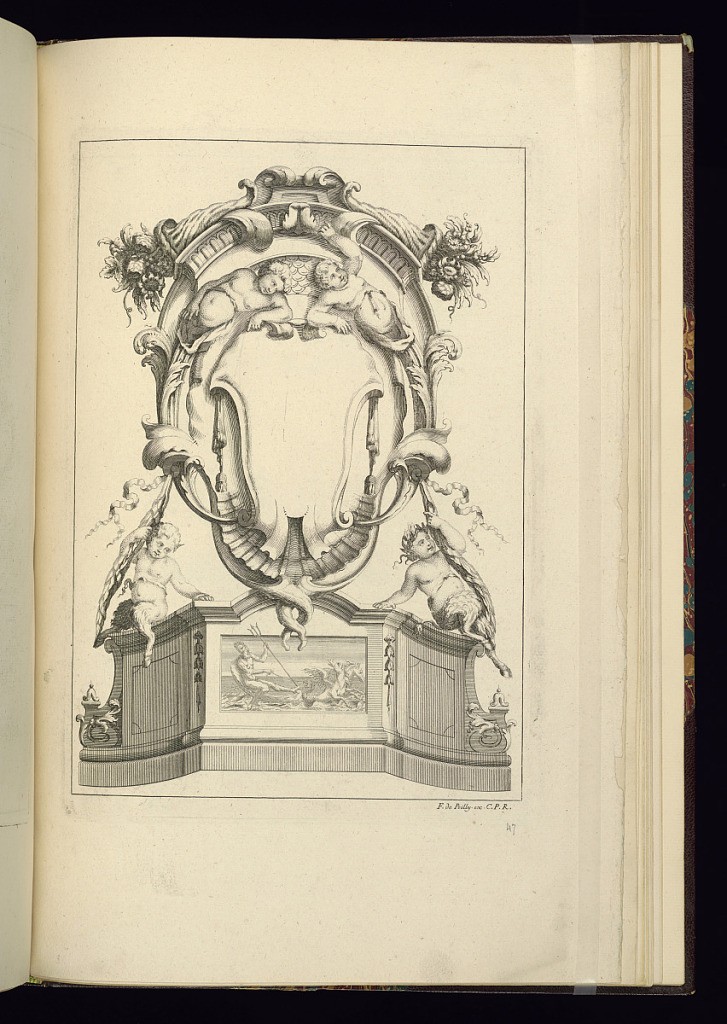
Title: Cartouche Design
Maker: Jean-Bernard Turreau, French, 1672 - 1731
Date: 1716-19
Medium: Etching on laid paper
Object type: Print
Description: Design for a cartouche framed by putti herms, draped textiles with tassels, putti satyrs/fauns, cornucopia of flowers, fluting, shells, ribbons, scrolling leaves (rinceaux), foliate scrolls, laurel leaves, and a vignette of Poseidon with a trident being pulled by seahorses.